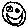
Label: smiley face